Question: I want to take a given BitmapImage and use its grayscale/black-and-white representation as an opacity mask on a DrawingContext.
I got far enough to do the color conversion, so I ended up with the follwing state of a demo application:
Method on ViewModel:
'''
public void Demo()
{
var width = 400;
var height = 400;
var target = new RenderTargetBitmap(width, height, 96, 96, PixelFormats.Pbgra32);
var target2 = new RenderTargetBitmap(width, height, 96, 96, PixelFormats.Pbgra32);
var drawingVisual = new DrawingVisual();
var drawingVisual2 = new DrawingVisual();
using (var drawingContext = drawingVisual.RenderOpen())
{
var bitmapImage = new BitmapImage(new Uri(@"pack://application:,,,/WarningFilled.png"));
using (var drawingContext2 = drawingVisual2.RenderOpen())
{
drawingContext2.DrawImage(bitmapImage, new Rect(0, 0, width, height));
}
target2.Render(drawingVisual2);
var mask = target2.ToGrayscale();
this.Mask = mask;
drawingContext.PushOpacityMask(new ImageBrush(mask));
drawingContext.DrawRectangle(Brushes.Red, null, new Rect(0, 0, width, height));
// drawingContext.Pop();
}
target.Render(drawingVisual);
this.Rendered = target;
}
'''
View:
'''
<Window x:Class="WpfApplication1.MainWindow"
xmlns="http://schemas.microsoft.com/winfx/2006/xaml/presentation"
xmlns:x="http://schemas.microsoft.com/winfx/2006/xaml"
xmlns:wpfApplication1="clr-namespace:WpfApplication1"
Title="MainWindow" Height="350" Width="525">
<Window.DataContext>
<wpfApplication1:MainViewModel></wpfApplication1:MainViewModel>
</Window.DataContext>
<Grid>
<Grid.ColumnDefinitions>
<ColumnDefinition Width="Auto" />
<ColumnDefinition Width="Auto" />
</Grid.ColumnDefinitions>
<Border Grid.Column="0" BorderThickness="2" BorderBrush="Blue" HorizontalAlignment="Center">
<Image Source="{Binding Rendered}" Width="400" Height="400">
</Border>
<Border Grid.Column="1" BorderThickness="2" BorderBrush="Green" HorizontalAlignment="Center">
<Image Source="{Binding Mask}" Width="400" Height="400">
</Border>
</Grid>
'''
Running the demo application produces this:

I expected the red rectangle on the left to reflect the opacity mask pushed onto the DrawingContext before drawing the actual rectangle.
The image you see on the right is the BitmapImage after the color conversion, right before it is pushed as an opacity mask. As I mentioned before I also tried it with the black/white conversion, but even with only two colors there's no effect.
I've tried many similar setups and scenarios, but I don't get the opacity mask to work.
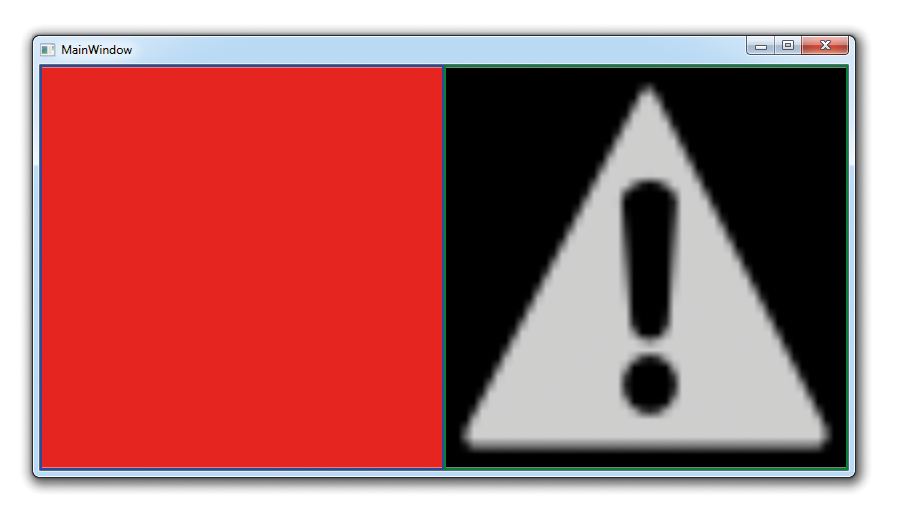
Answer: From the <URL>:
> To create an opacity mask, you apply a Brush to the OpacityMask
property of an element or Visual. The brush is mapped to the element
or visual, and the is used to
determine the resulting opacity of each corresponding pixel of the
element or visual.
The color values of the pixel are ignored.